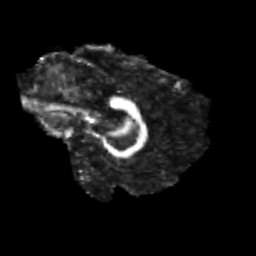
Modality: FA
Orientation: sagittal
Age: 24
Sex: male
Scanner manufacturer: siemens
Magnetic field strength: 3 T
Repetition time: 3.5 s
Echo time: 0.104 s